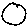
Label: circle